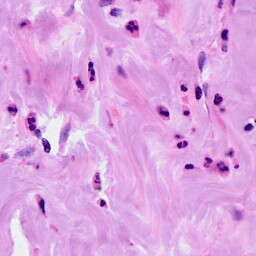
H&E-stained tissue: Breast